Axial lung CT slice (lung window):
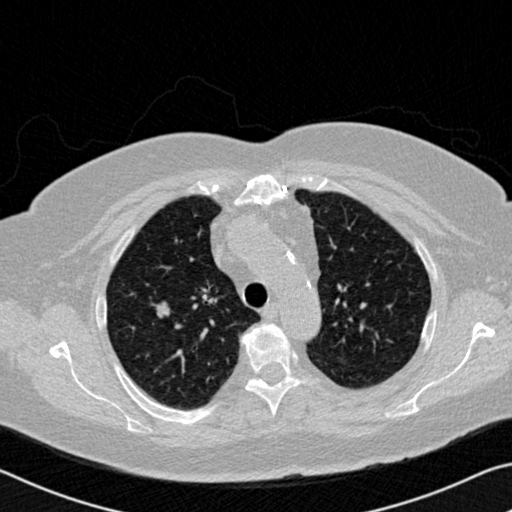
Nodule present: yes
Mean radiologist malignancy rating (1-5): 4